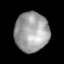
Tissue: lung
Cell type: Epithelial cells
Senescence score: 0.2036
Nuclear area (px): 1315
Mean DAPI intensity: 159.742